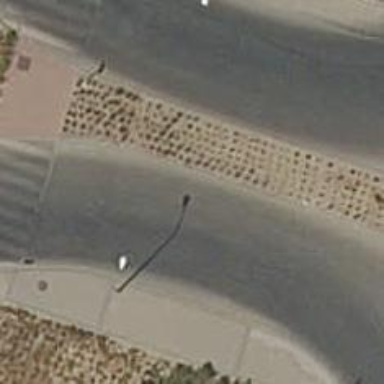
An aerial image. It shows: Tertiary road with surface of paving stones.